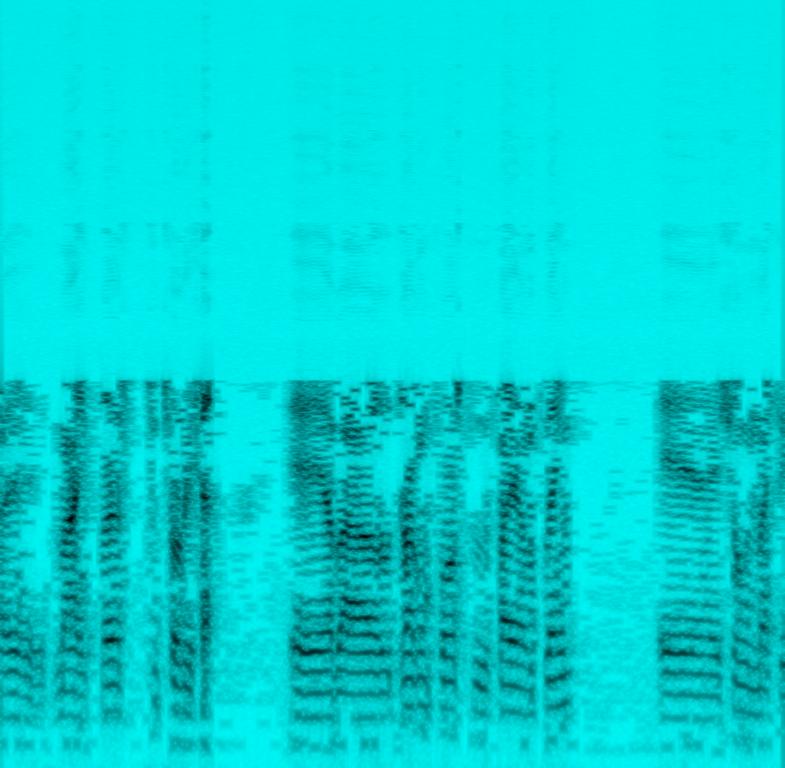
The low quality recording features a muffled male vocal talking, after which he starts playing breathy flute melody. It is noisy, in mono and it sounds muffled and distorted, as it was probably recorded with a poor quality microphone.